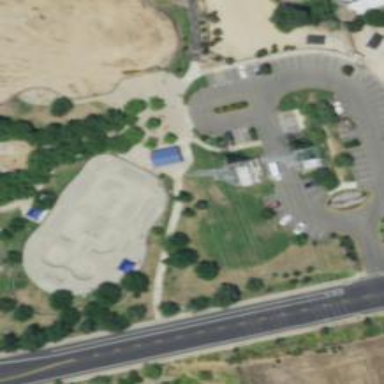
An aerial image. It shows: Concrete pitch for leisure land activities.